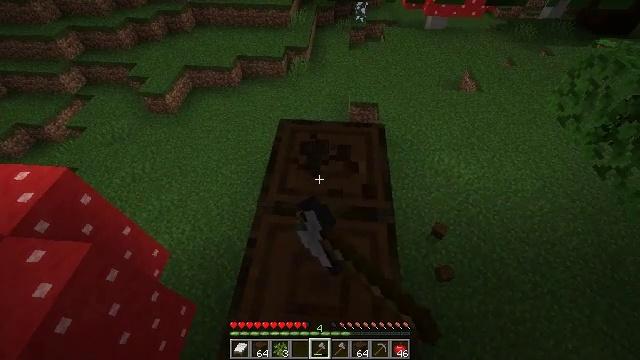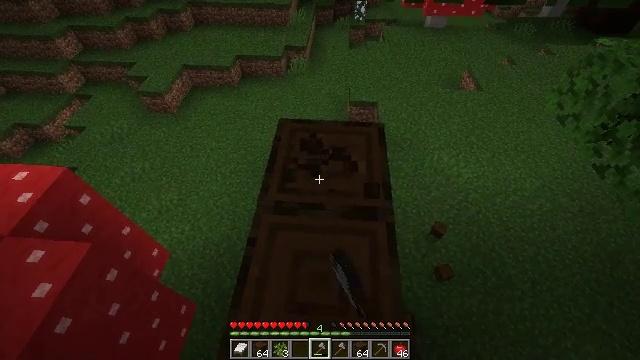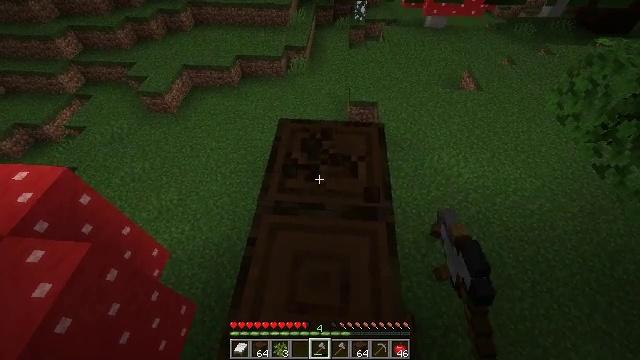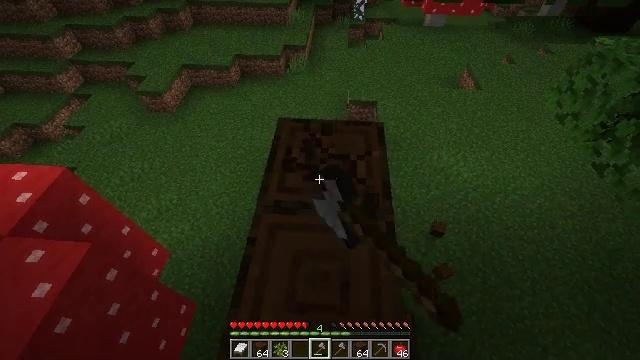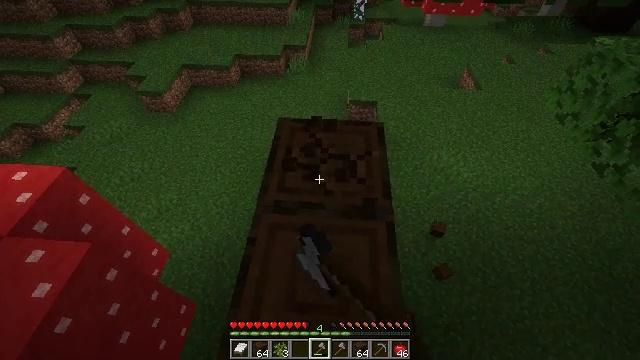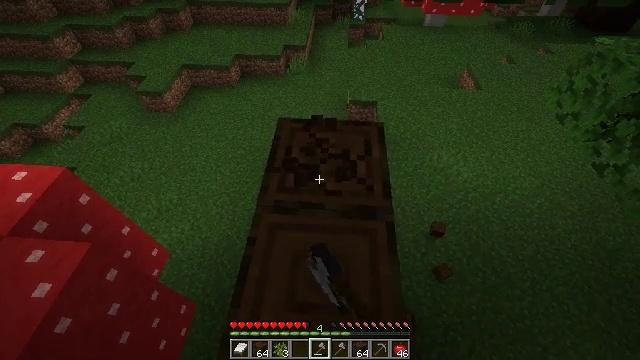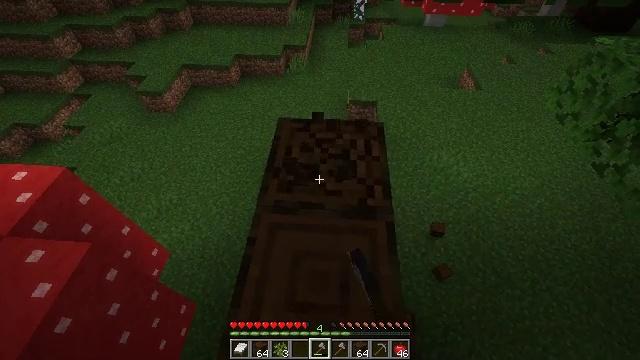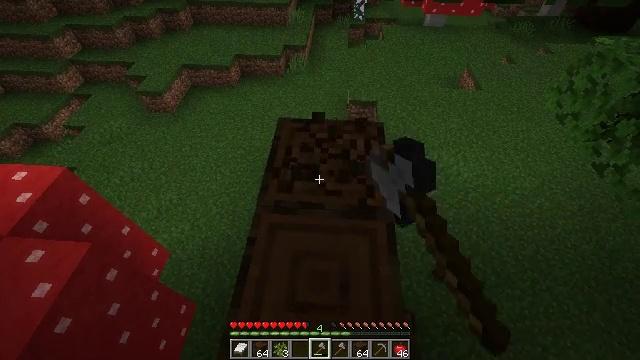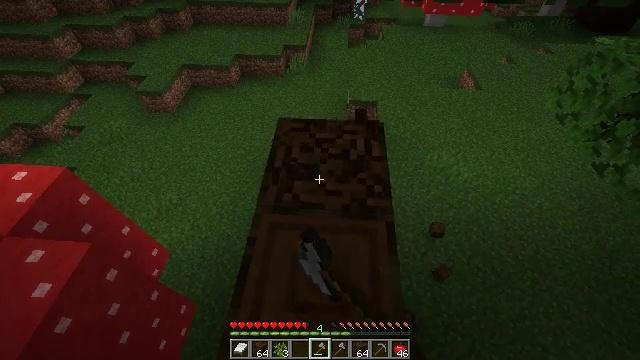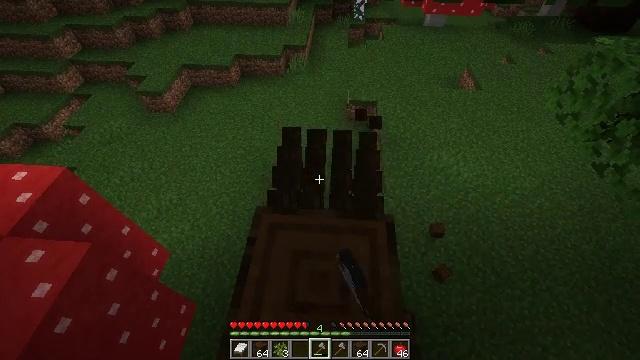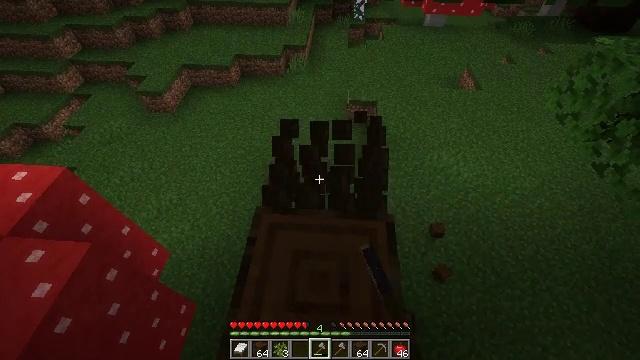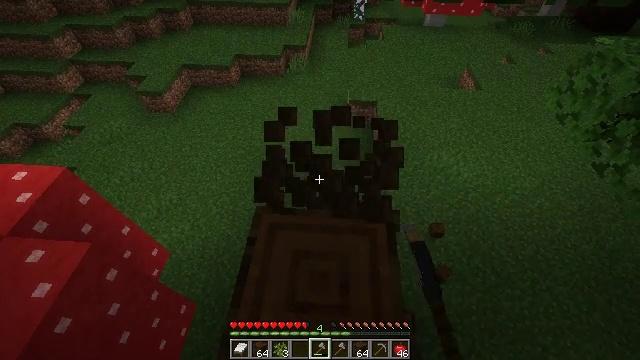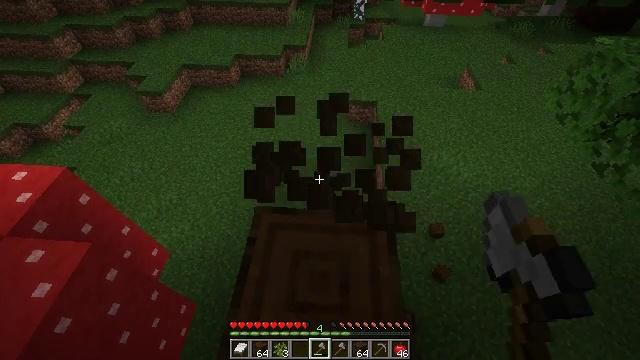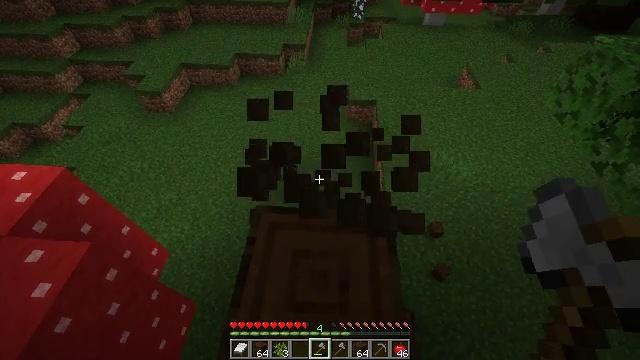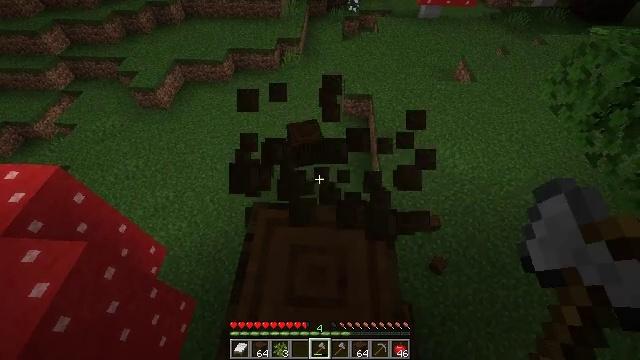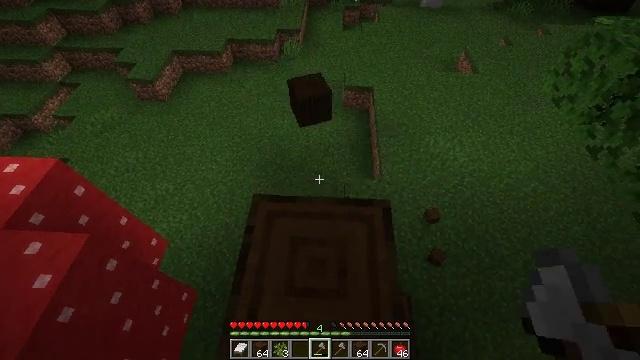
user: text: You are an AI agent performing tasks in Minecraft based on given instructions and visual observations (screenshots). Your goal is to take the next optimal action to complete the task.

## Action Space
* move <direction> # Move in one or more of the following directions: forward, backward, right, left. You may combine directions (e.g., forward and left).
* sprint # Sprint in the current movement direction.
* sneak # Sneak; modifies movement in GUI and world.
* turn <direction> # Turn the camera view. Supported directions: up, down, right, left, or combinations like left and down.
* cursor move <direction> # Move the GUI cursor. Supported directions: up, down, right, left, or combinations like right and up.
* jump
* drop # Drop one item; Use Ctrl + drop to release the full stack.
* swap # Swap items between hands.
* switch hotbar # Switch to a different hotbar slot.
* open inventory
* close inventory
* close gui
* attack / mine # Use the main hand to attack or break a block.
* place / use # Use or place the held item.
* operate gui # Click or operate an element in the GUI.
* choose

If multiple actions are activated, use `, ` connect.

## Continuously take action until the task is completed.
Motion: motion action
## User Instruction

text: Chop down the dark oak log.
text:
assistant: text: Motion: attack / mine
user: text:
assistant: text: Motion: attack / mine
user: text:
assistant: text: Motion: attack / mine
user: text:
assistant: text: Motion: attack / mine
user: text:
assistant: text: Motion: attack / mine
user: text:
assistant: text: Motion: attack / mine
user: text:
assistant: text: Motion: attack / mine
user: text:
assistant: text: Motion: attack / mine
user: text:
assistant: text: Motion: attack / mine
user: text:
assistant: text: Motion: attack / mine
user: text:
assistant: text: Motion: attack / mine
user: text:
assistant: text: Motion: attack / mine
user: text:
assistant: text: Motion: attack / mine
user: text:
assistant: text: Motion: turn right and down, attack / mine
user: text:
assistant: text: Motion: turn down, attack / mine
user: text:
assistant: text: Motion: turn left and down, attack / mine
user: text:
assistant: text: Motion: turn left and down, attack / mine
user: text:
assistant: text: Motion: turn left and down, attack / mine
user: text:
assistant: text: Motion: turn left and down, attack / mine
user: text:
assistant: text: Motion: turn left, attack / mine
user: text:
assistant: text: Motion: attack / mine
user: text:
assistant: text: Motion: turn left, attack / mine
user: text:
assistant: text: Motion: turn left, attack / mine
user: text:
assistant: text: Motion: turn left, attack / mine
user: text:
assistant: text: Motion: turn left, attack / mine
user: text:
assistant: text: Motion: attack / mine
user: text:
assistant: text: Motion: attack / mine
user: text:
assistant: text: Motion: attack / mine
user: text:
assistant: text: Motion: attack / mine
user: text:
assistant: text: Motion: attack / mine